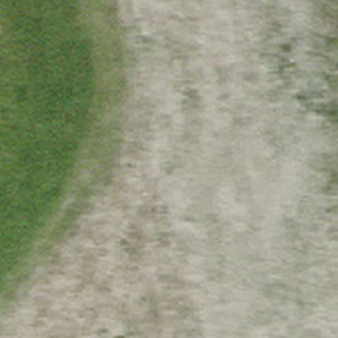
Label: other